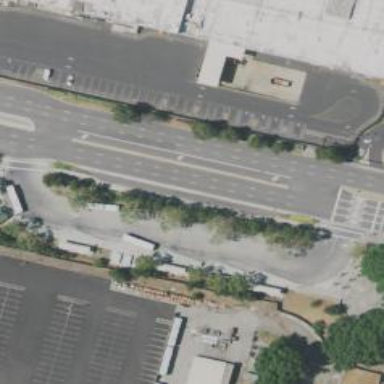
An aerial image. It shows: Busway road.